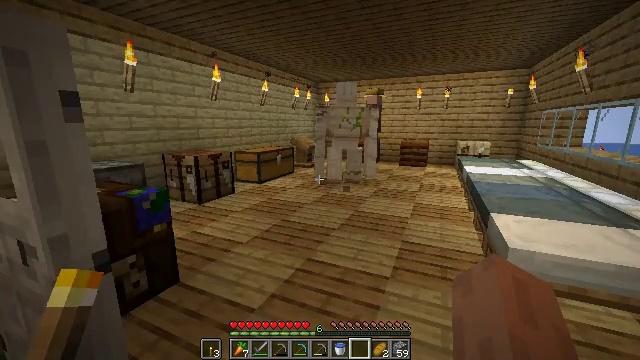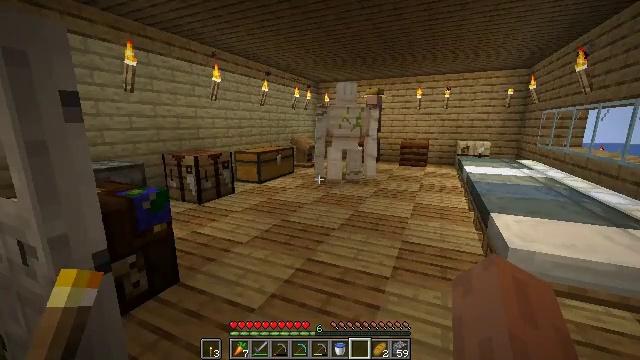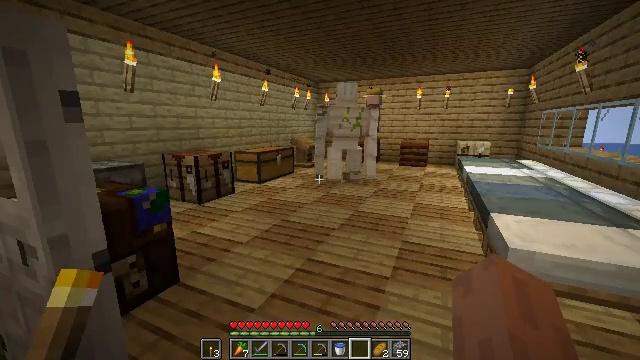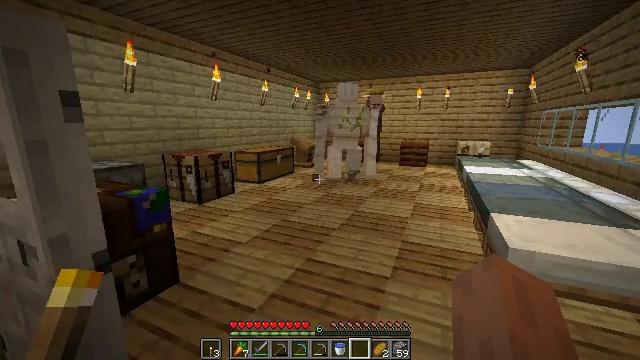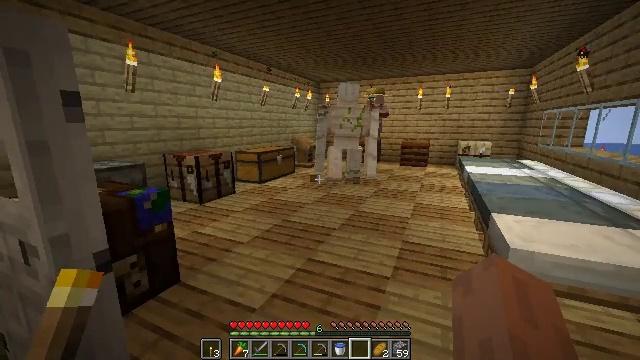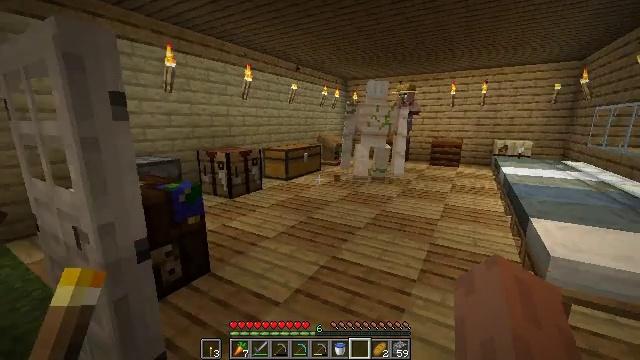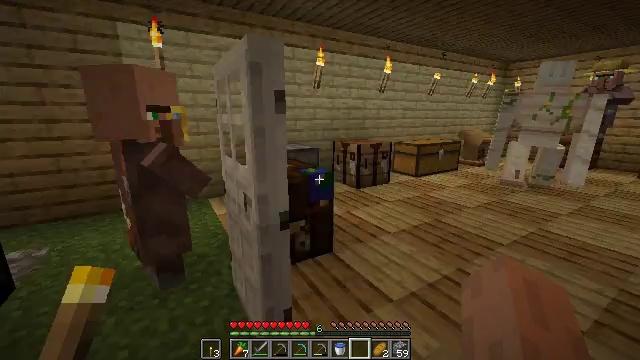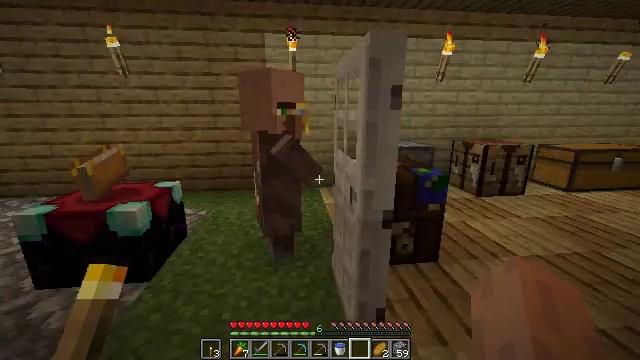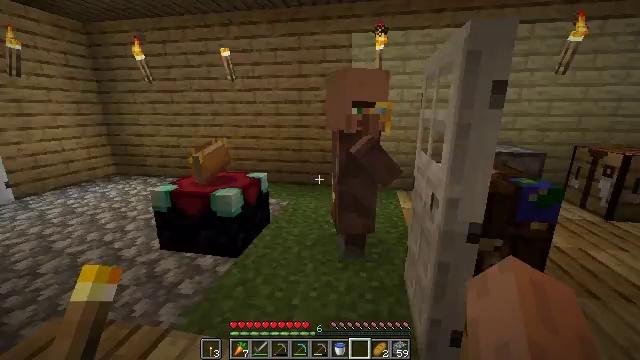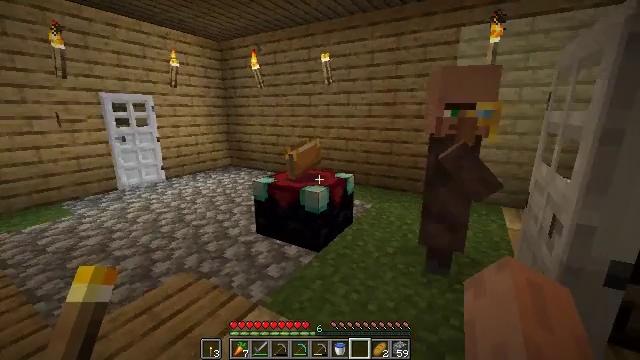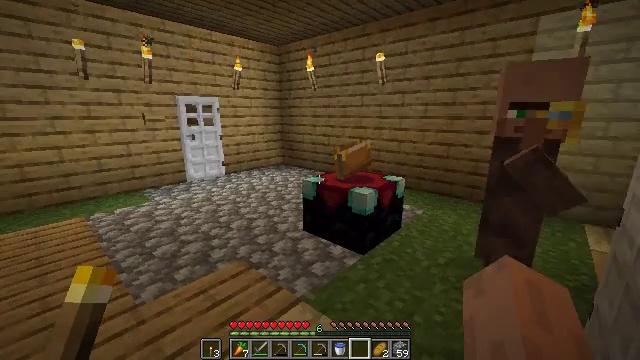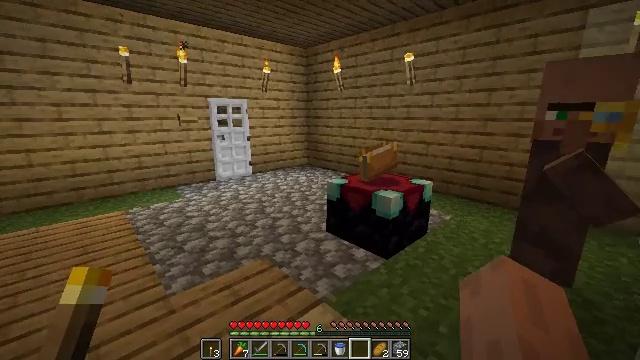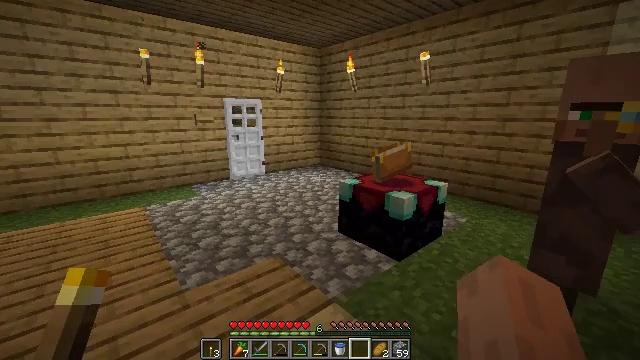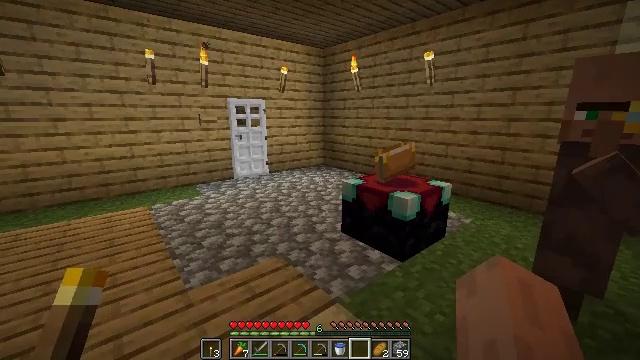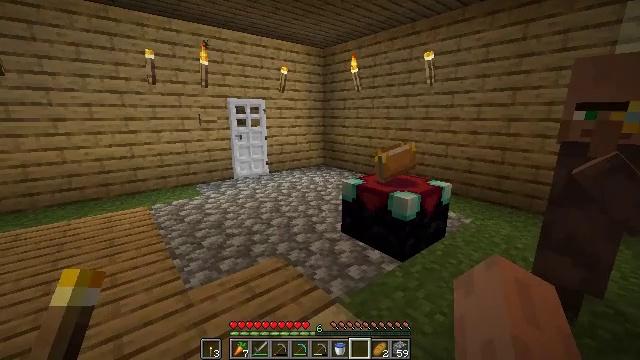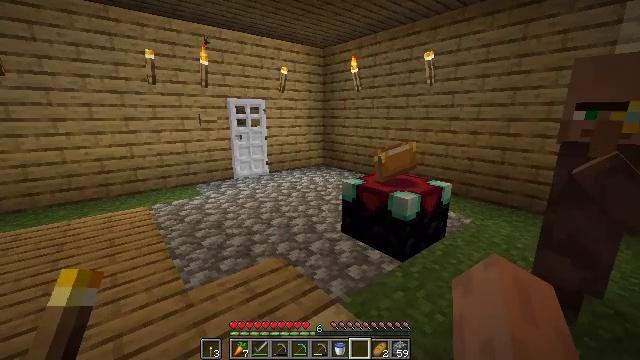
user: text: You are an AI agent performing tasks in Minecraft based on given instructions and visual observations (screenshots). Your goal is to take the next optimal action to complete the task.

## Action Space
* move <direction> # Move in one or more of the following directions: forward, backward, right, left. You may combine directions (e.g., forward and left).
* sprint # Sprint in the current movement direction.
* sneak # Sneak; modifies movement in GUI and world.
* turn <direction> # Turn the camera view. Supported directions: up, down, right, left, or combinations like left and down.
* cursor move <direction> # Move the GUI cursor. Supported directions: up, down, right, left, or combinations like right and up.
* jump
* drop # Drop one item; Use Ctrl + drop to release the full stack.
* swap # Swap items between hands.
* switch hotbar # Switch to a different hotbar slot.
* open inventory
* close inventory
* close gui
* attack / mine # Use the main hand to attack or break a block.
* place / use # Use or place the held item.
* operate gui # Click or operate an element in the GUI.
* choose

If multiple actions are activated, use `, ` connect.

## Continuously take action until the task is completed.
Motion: motion action
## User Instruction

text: Drop a bread.
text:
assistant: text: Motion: attack / mine
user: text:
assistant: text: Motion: attack / mine
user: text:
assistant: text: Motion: attack / mine
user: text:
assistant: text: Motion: attack / mine
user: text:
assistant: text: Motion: turn left, attack / mine
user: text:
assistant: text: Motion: turn left and down, attack / mine
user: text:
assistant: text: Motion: turn left, attack / mine
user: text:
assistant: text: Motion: turn left, attack / mine
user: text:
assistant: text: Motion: turn left, attack / mine
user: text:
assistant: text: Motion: turn left, attack / mine
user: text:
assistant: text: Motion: turn left, attack / mine
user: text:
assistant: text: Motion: turn left, attack / mine
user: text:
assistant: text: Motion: attack / mine
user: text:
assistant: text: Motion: attack / mine
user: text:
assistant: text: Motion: attack / mine
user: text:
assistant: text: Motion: attack / mine
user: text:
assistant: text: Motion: attack / mine
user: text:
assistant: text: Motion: attack / mine
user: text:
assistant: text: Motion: attack / mine
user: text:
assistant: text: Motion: attack / mine
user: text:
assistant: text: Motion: attack / mine
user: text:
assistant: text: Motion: attack / mine
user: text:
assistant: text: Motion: attack / mine
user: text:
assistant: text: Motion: attack / mine
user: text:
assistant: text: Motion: attack / mine
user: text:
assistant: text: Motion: attack / mine
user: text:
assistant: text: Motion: attack / mine
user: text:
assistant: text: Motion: attack / mine
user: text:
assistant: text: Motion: attack / mine
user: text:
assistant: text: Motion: attack / mine